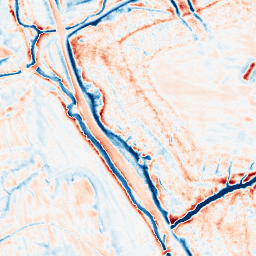
Category: edge_preserving
Decomposition family: guided
Decomposition parameters: radius: 4
eps: 0.01
Upsampling method: cubic_catmull_rom
Upsampling parameters: scale: 4
Upsampling scale: 4